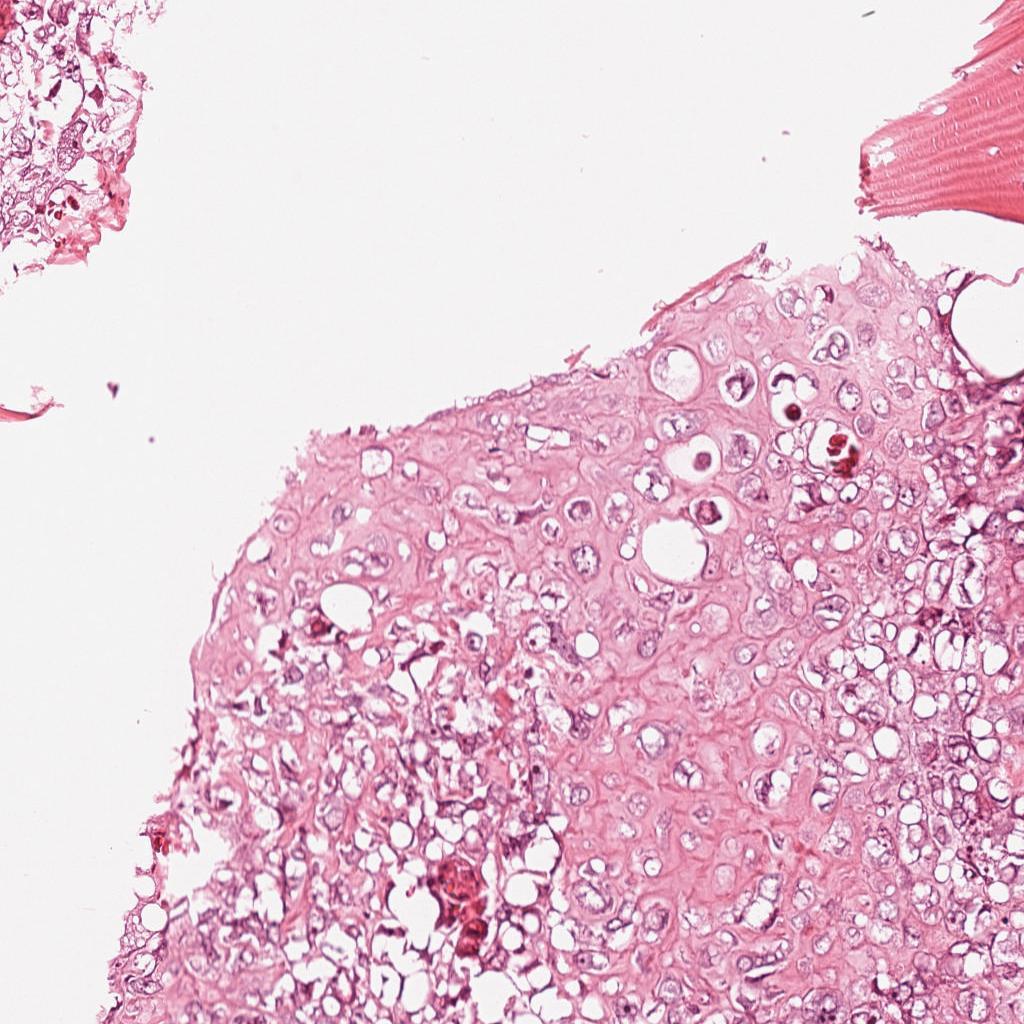
Label: Viable